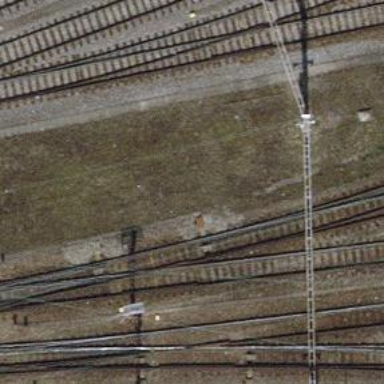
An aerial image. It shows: Railway switch.